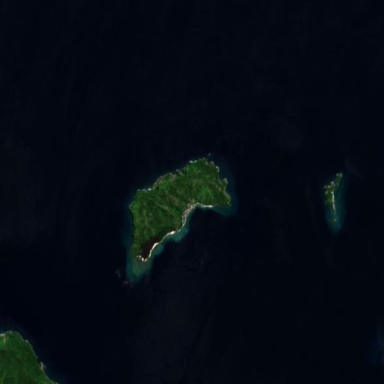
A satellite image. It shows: Island with natural coastline.